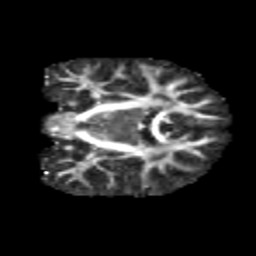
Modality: FA
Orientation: coronal
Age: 10
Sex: female
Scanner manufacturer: siemens
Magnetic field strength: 3 T
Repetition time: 3.8 s
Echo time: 0.07 s